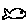
Label: fish